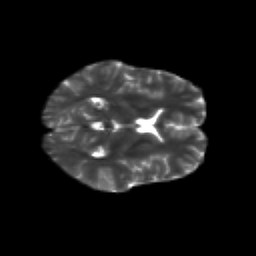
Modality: T2w
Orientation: axial
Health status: healthy
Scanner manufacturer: siemens
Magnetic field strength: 3 T
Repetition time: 12 s
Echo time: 0.092 s